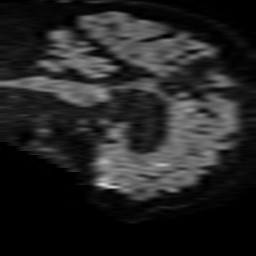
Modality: TRACE
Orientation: sagittal
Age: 73
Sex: male
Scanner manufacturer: philips
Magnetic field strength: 1.5 T
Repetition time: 3.646 s
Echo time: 0.09255 s